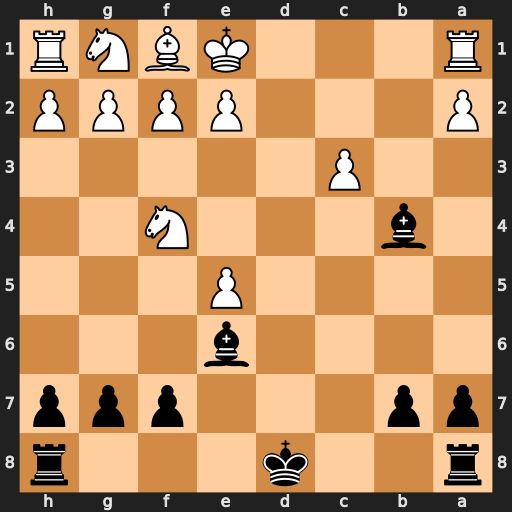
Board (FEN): r2k3r/pp3ppp/4b3/4P3/1b3N2/2P5/P3PPPP/R3KBNR
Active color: b
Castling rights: KQ
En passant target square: -
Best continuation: Bxc3+ Kd1 Bxa1 Nxe6+ fxe6